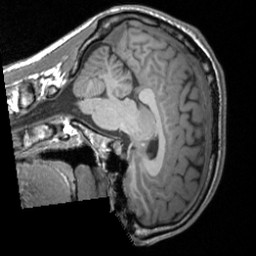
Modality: T1w
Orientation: sagittal
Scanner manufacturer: siemens
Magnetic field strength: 3 T
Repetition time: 1.9 s
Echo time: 0.00226 s